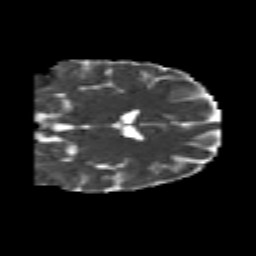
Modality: MD
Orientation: coronal
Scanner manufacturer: siemens
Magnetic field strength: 3 T
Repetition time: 6.8 s
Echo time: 0.093 s